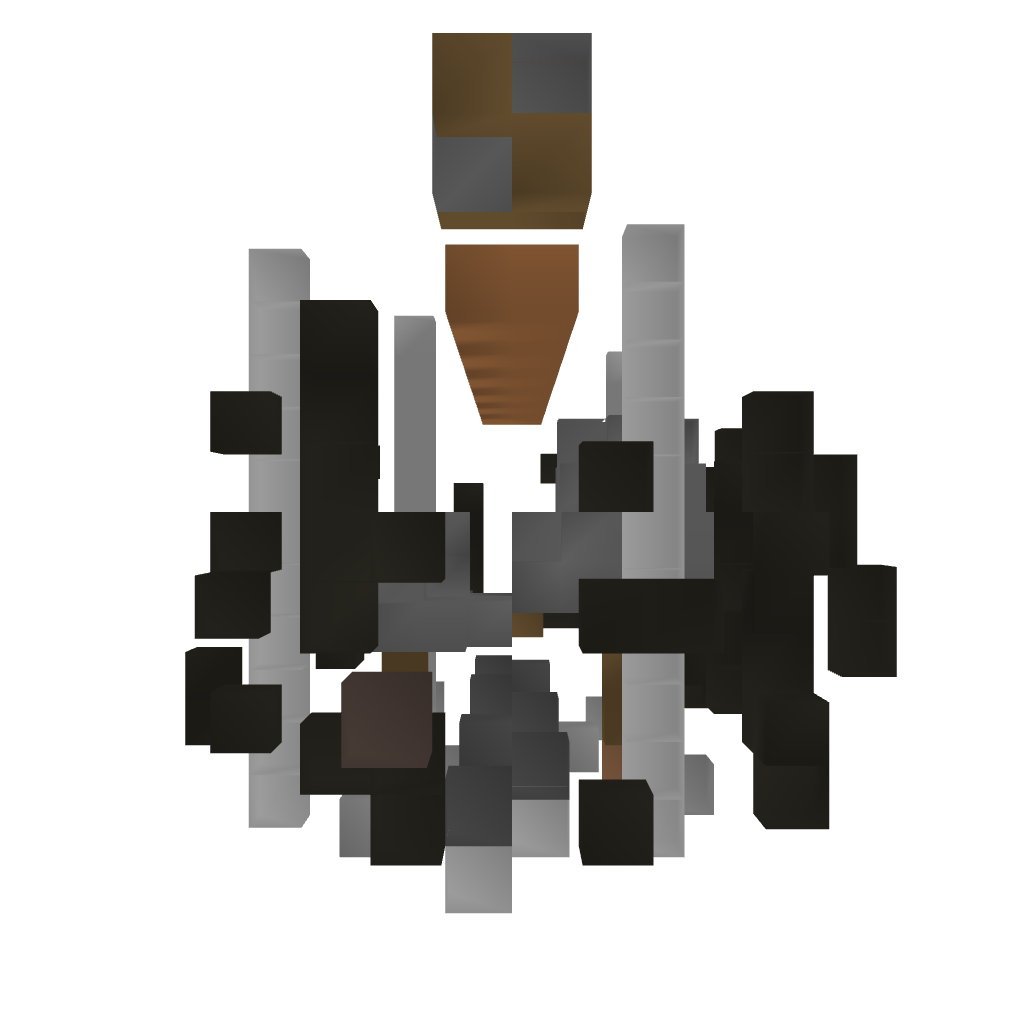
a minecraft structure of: temple of nature